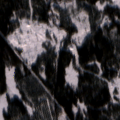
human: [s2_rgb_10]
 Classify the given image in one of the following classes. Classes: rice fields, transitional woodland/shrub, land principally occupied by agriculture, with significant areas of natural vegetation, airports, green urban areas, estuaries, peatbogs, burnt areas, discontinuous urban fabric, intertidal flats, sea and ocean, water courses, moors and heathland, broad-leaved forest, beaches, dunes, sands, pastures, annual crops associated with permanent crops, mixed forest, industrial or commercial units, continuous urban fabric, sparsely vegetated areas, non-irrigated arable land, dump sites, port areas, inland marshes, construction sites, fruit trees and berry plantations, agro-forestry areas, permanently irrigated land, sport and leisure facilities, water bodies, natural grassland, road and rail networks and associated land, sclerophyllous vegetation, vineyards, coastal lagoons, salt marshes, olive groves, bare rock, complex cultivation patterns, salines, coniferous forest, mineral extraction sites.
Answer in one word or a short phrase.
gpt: coniferous forest, mixed forest, transitional woodland/shrub